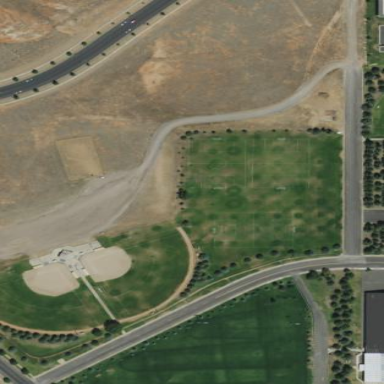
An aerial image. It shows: Grass pitch used for soccer.